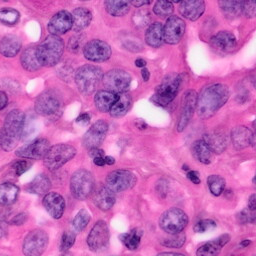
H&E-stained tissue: Pancreatic